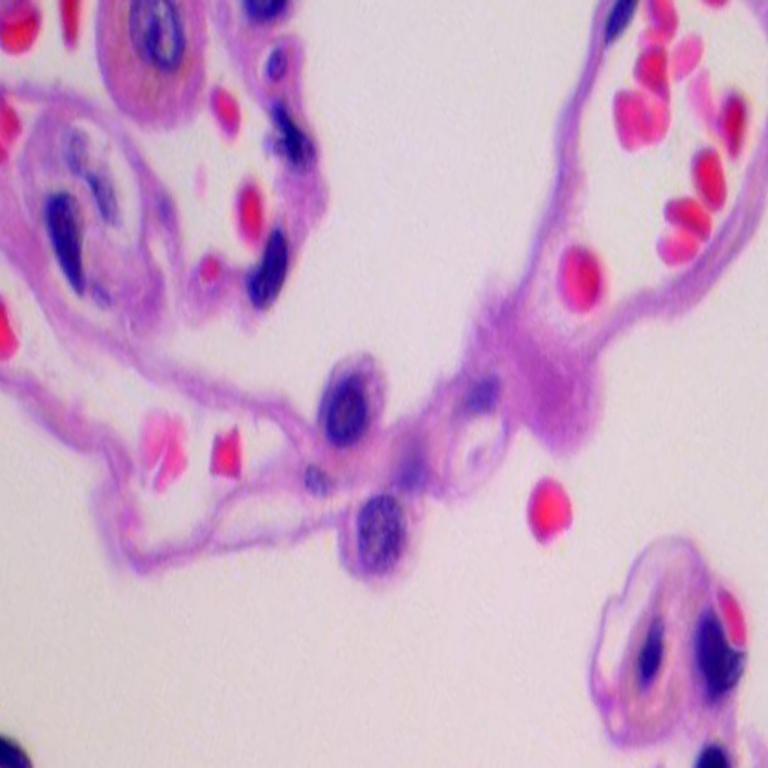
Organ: lung
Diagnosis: benign